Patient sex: M
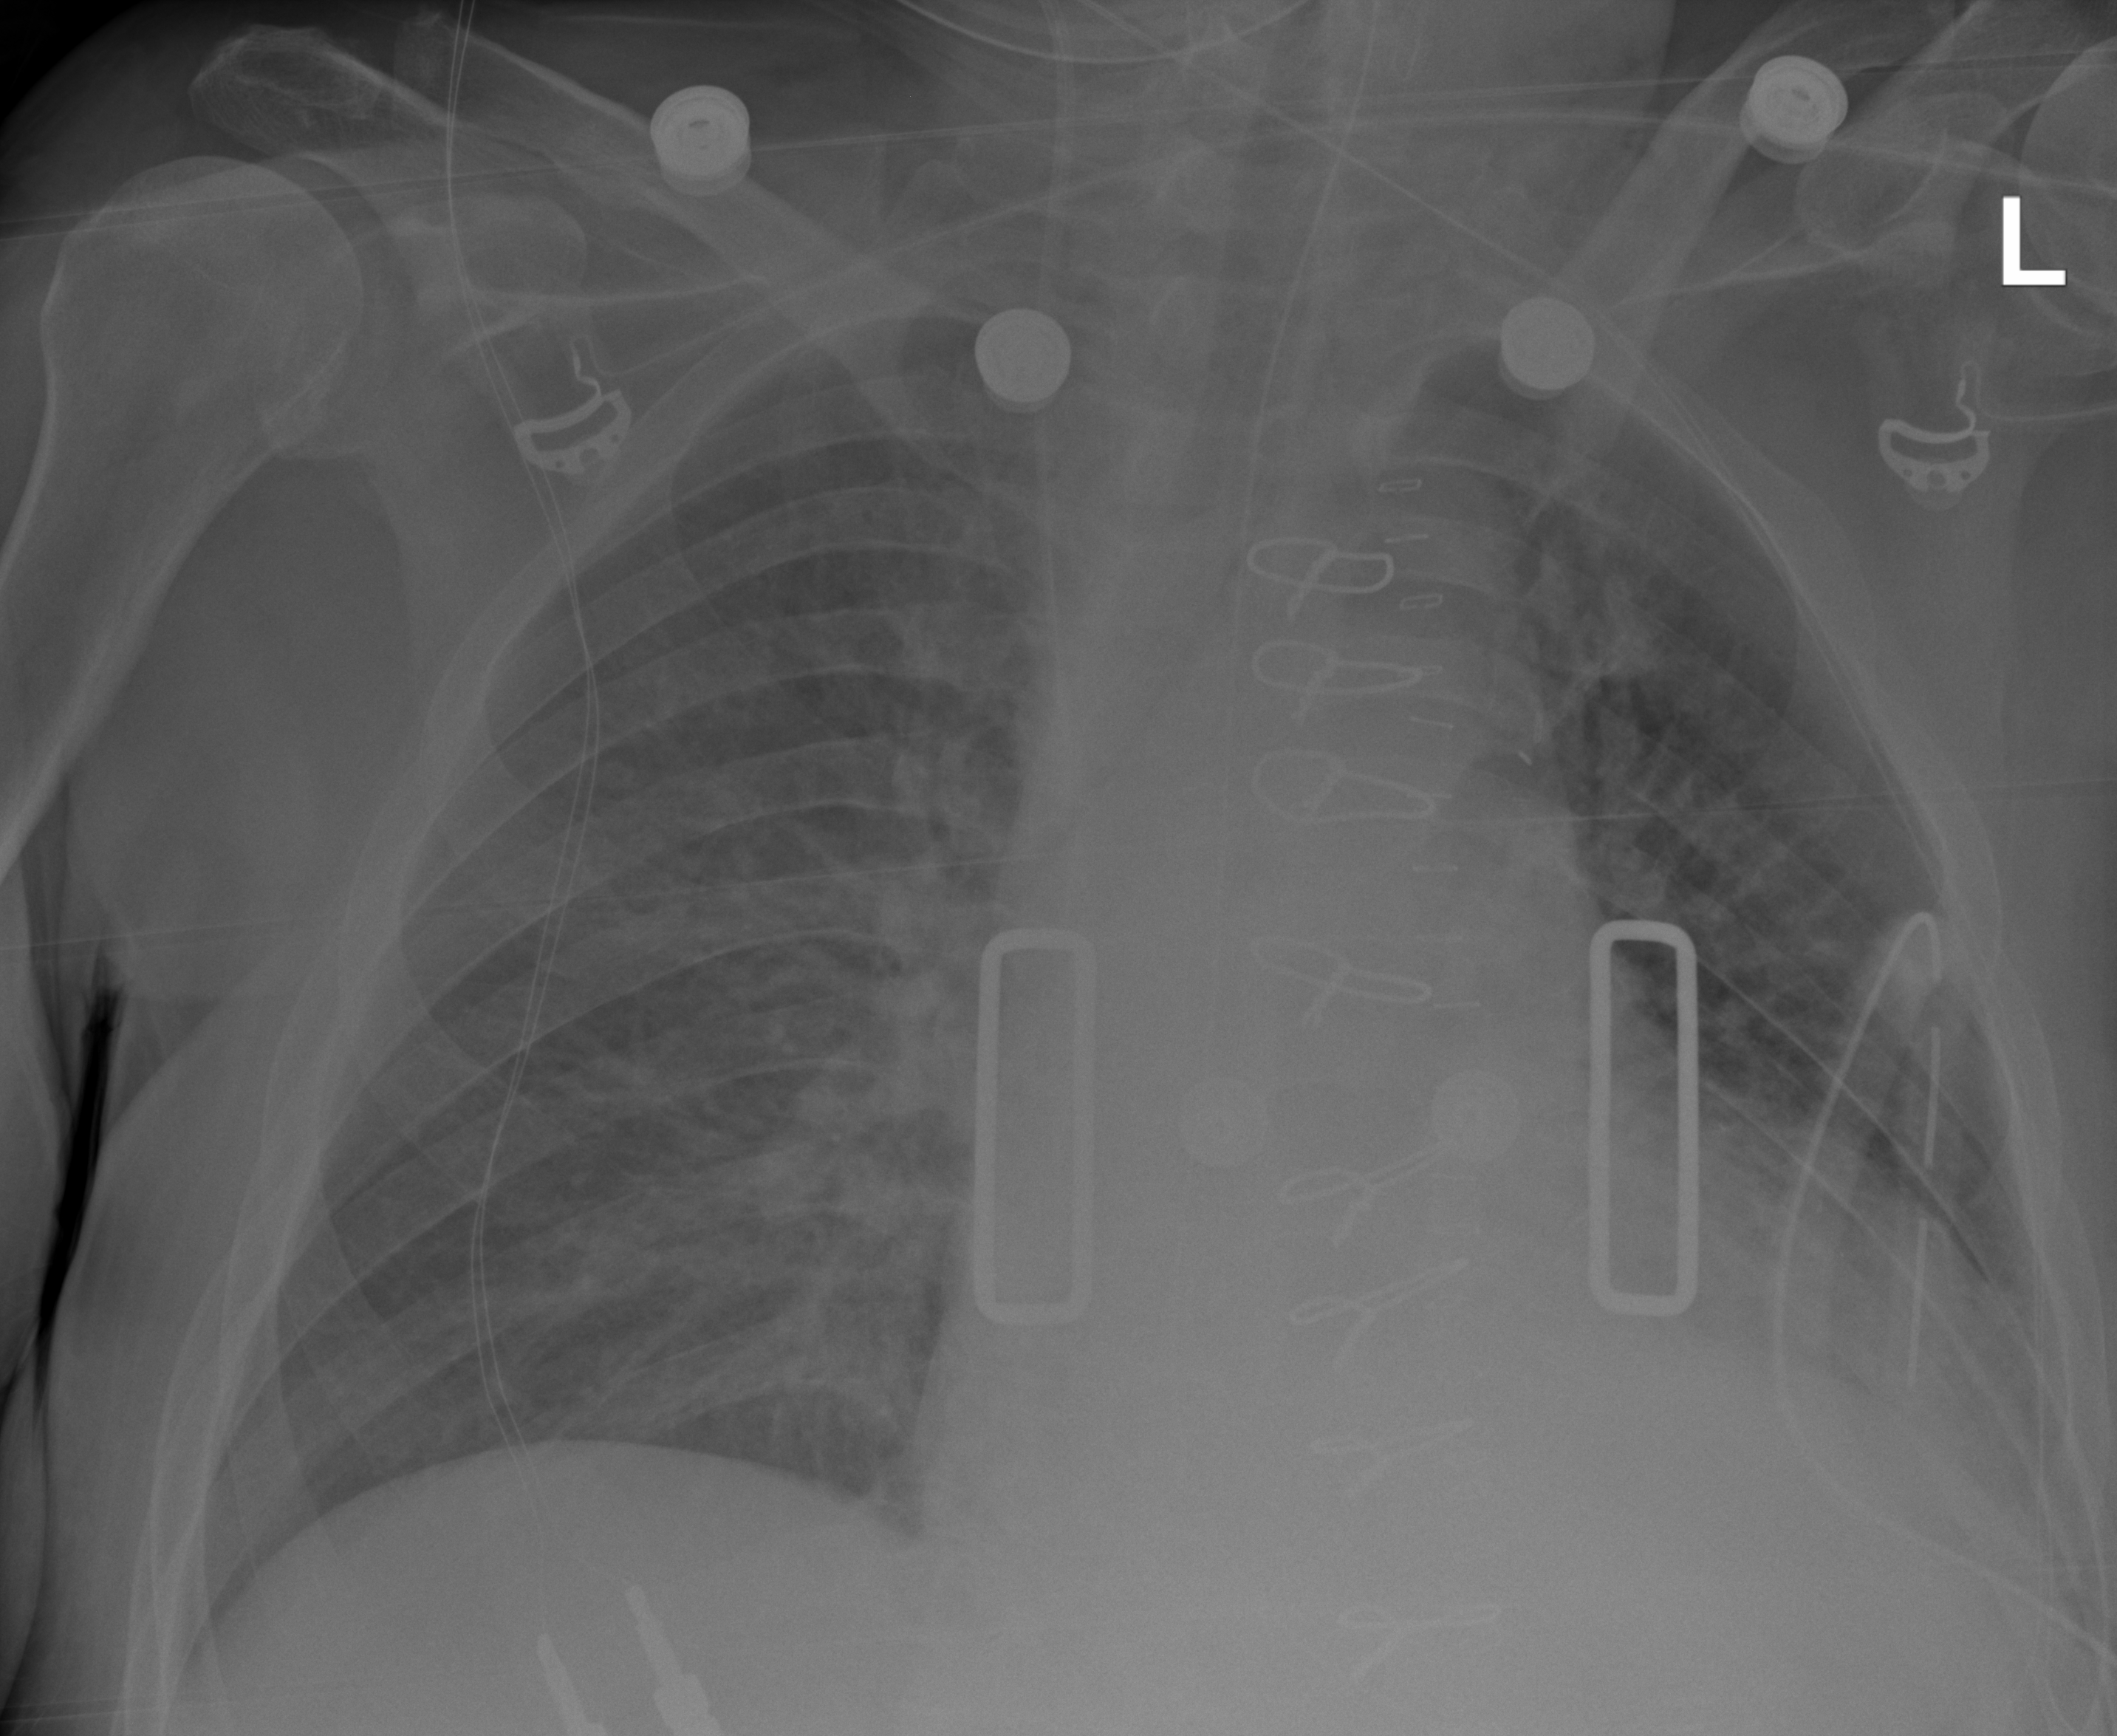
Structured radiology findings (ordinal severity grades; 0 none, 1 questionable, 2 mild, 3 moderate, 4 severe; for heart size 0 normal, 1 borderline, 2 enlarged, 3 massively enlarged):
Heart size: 2
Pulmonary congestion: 2
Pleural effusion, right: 0
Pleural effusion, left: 2
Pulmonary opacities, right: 2
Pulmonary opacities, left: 2
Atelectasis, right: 0
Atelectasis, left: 2